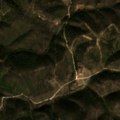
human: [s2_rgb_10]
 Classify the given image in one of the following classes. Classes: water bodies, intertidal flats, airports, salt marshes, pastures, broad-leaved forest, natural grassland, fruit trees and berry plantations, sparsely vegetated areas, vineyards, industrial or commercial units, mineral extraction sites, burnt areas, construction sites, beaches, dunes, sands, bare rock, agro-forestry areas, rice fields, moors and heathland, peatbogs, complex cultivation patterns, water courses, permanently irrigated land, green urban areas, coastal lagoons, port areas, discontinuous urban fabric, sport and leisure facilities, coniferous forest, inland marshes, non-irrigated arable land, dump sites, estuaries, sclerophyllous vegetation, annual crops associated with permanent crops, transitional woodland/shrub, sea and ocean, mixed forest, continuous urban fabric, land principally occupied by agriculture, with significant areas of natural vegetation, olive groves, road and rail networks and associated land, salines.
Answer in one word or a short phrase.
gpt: broad-leaved forest, transitional woodland/shrub